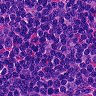
Metastatic tissue present: no